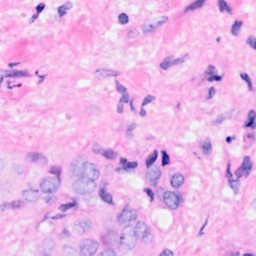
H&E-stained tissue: Breast